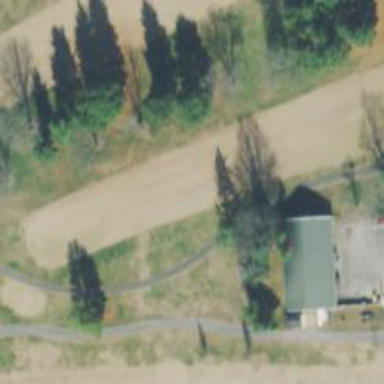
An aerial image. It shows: Path for golf carts.